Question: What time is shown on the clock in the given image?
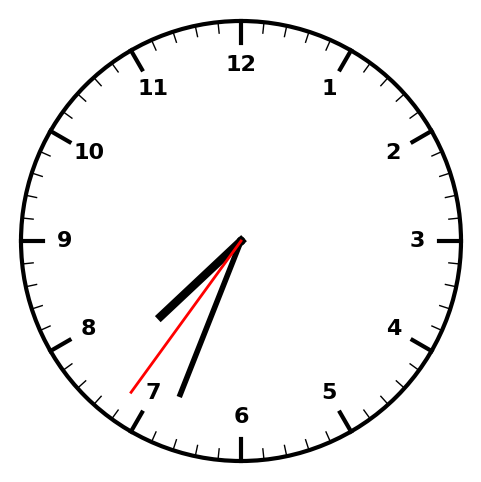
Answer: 07:33:36